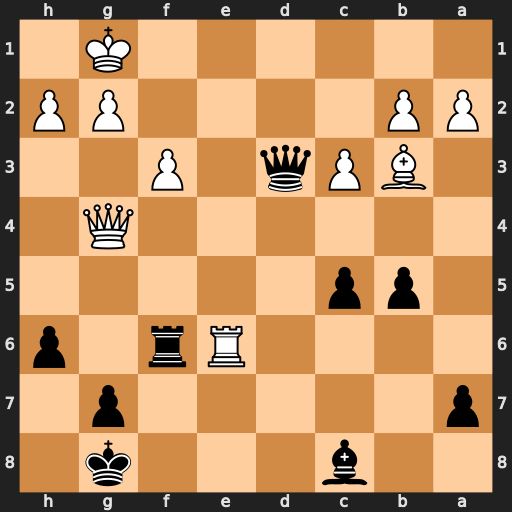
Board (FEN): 2b3k1/p5p1/4Rr1p/1pp5/6Q1/1BPq1P2/PP4PP/6K1
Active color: b
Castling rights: -
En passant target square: -
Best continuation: Bxe6 Qxe6+ Rxe6